四年级 · 画法几何学
按要求画图。

(1) 画出射线 BA。

(2) 以点 $B$ 为顶点、射线 $B A$ 为一条边画一个角。

$\cdot \mathrm{A}$
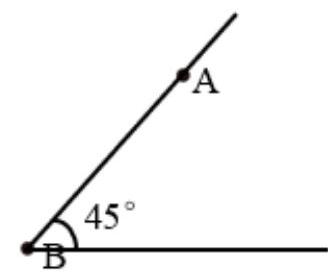
答案: 见详解【分析】(1) 射线有 1 个端点, 一端向一边无限延长, 据此画出射线 BA。(2) 使量角器的中心和射线的端点 B 重合, 零刻度线和射线重合; 在量角器任意一个刻度的地方点点; 以射线的端点 B 为端点, 连接两个端点, 即可作成角。【详解】（角的画法不唯一）